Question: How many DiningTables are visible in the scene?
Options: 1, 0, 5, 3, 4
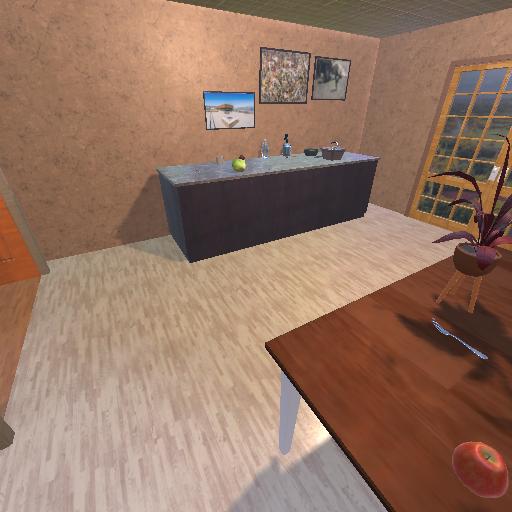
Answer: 1